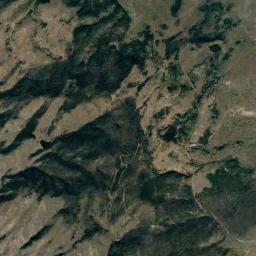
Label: mountain